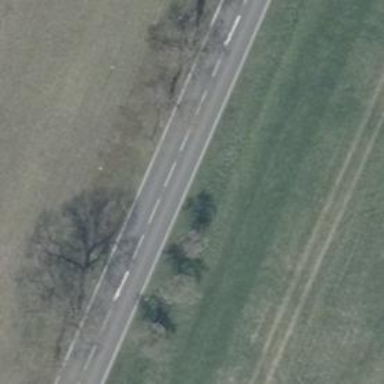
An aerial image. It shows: Avenue of deciduous broadleaved trees.